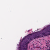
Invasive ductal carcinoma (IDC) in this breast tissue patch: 0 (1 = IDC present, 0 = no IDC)